Aerial crown-view tile of a tropical tree (Barro Colorado Island, Panama), acquired 20241216:
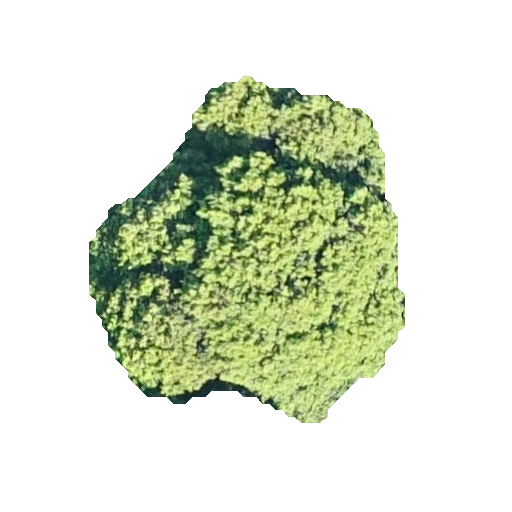
Species: Trichilia tuberculata
GBIF accepted scientific name: Trichilia tuberculata
Crown area: 113.592 m²